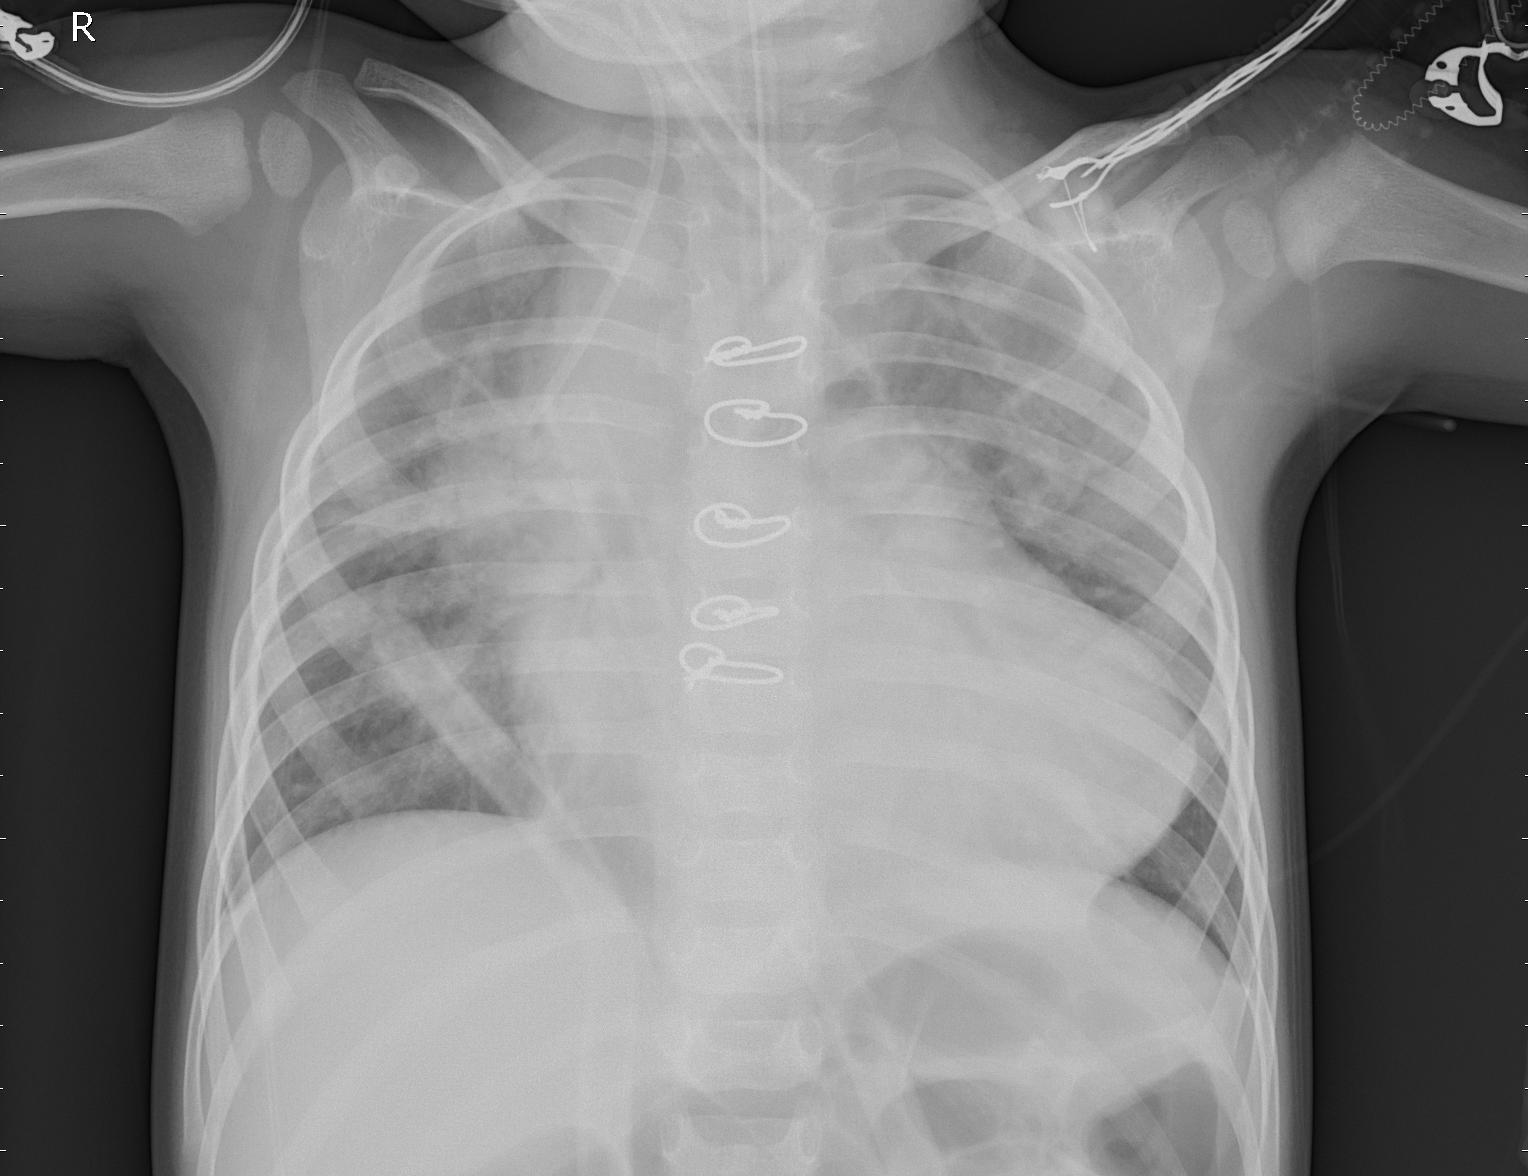
Diagnosis: PNEUMONIA